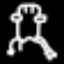
Label: frog